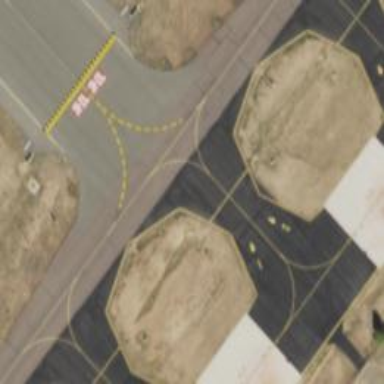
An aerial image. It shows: View of taxiway at the airport.